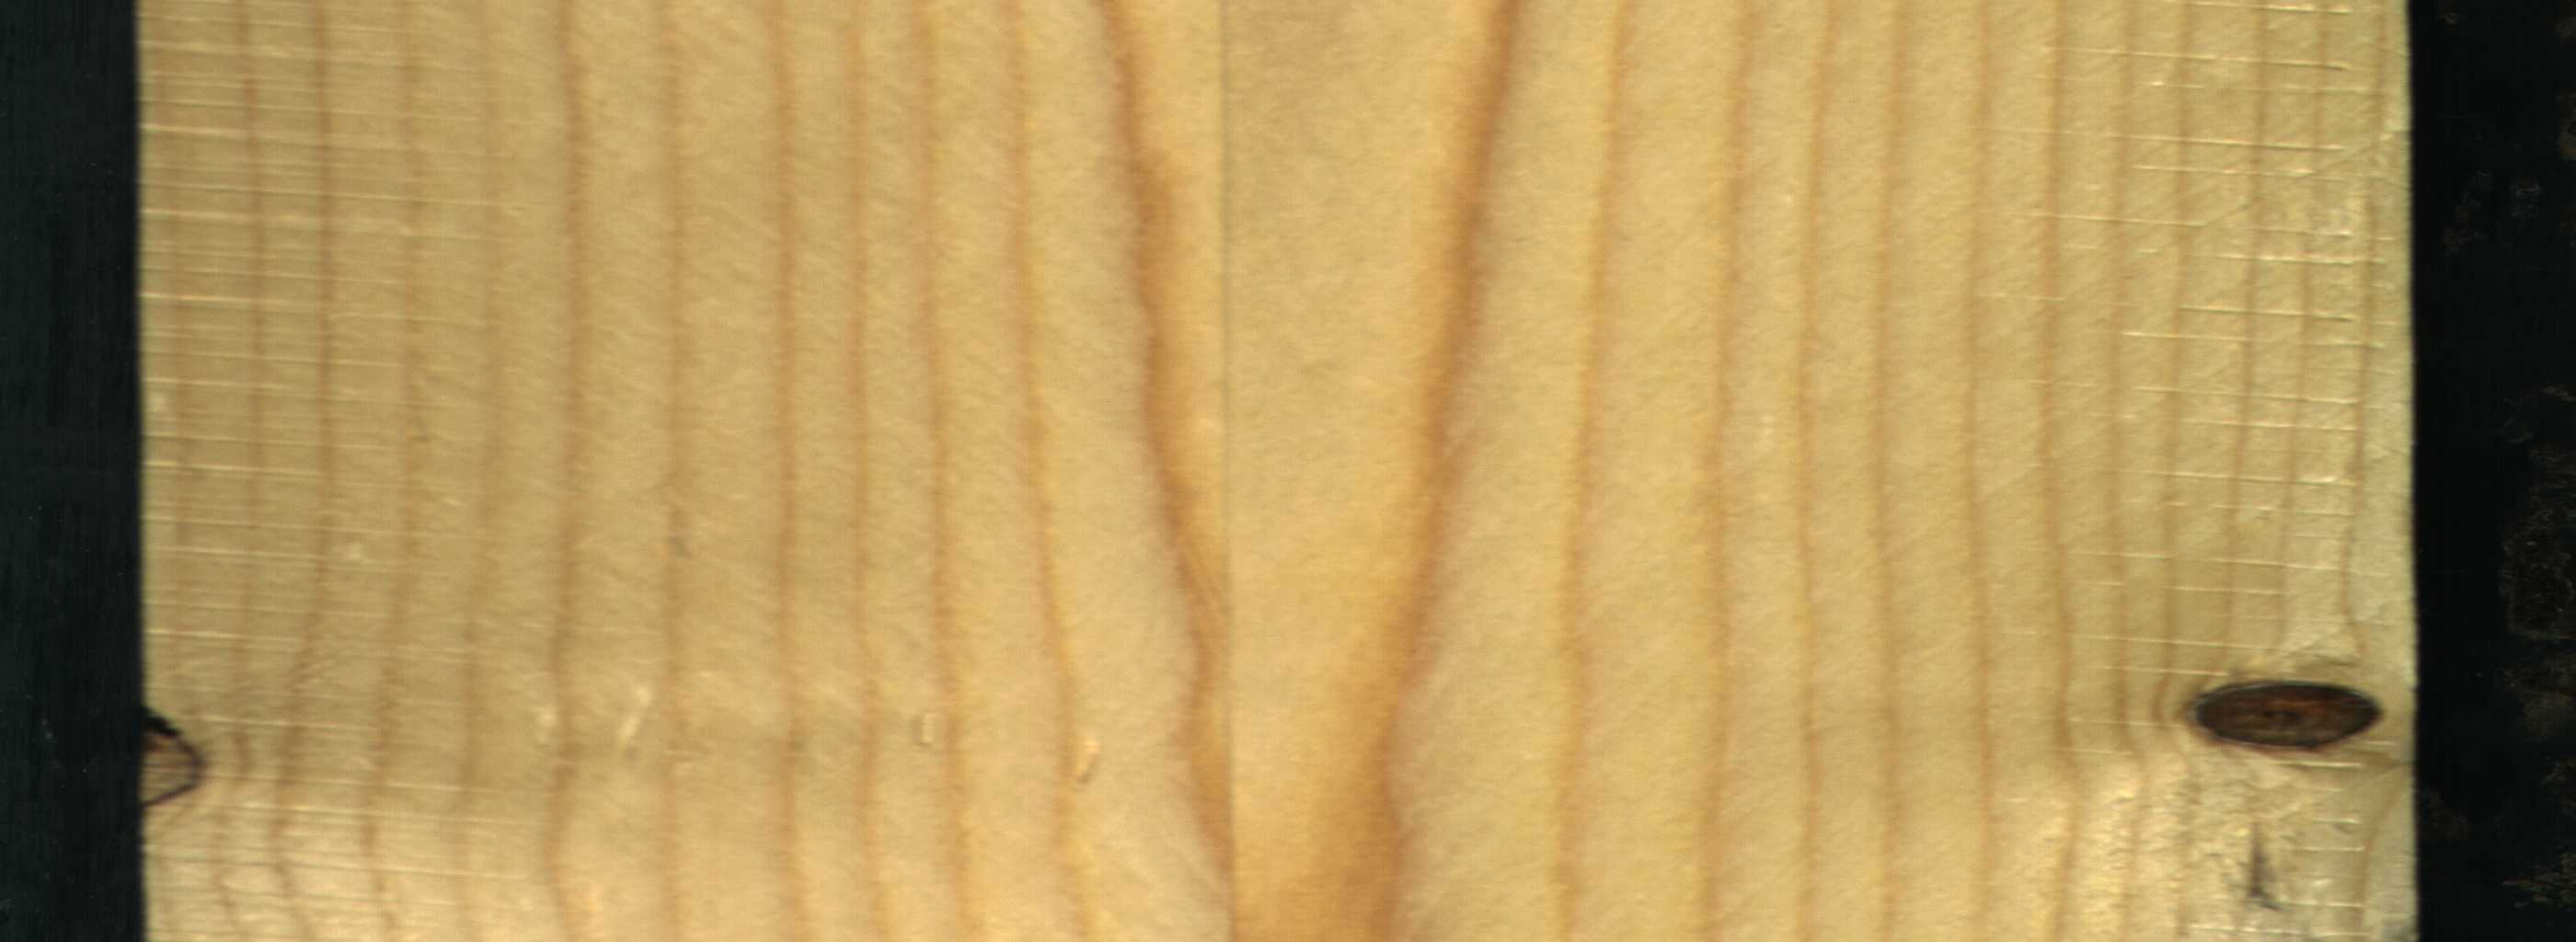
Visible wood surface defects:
Dead_Knot
Live_Knot